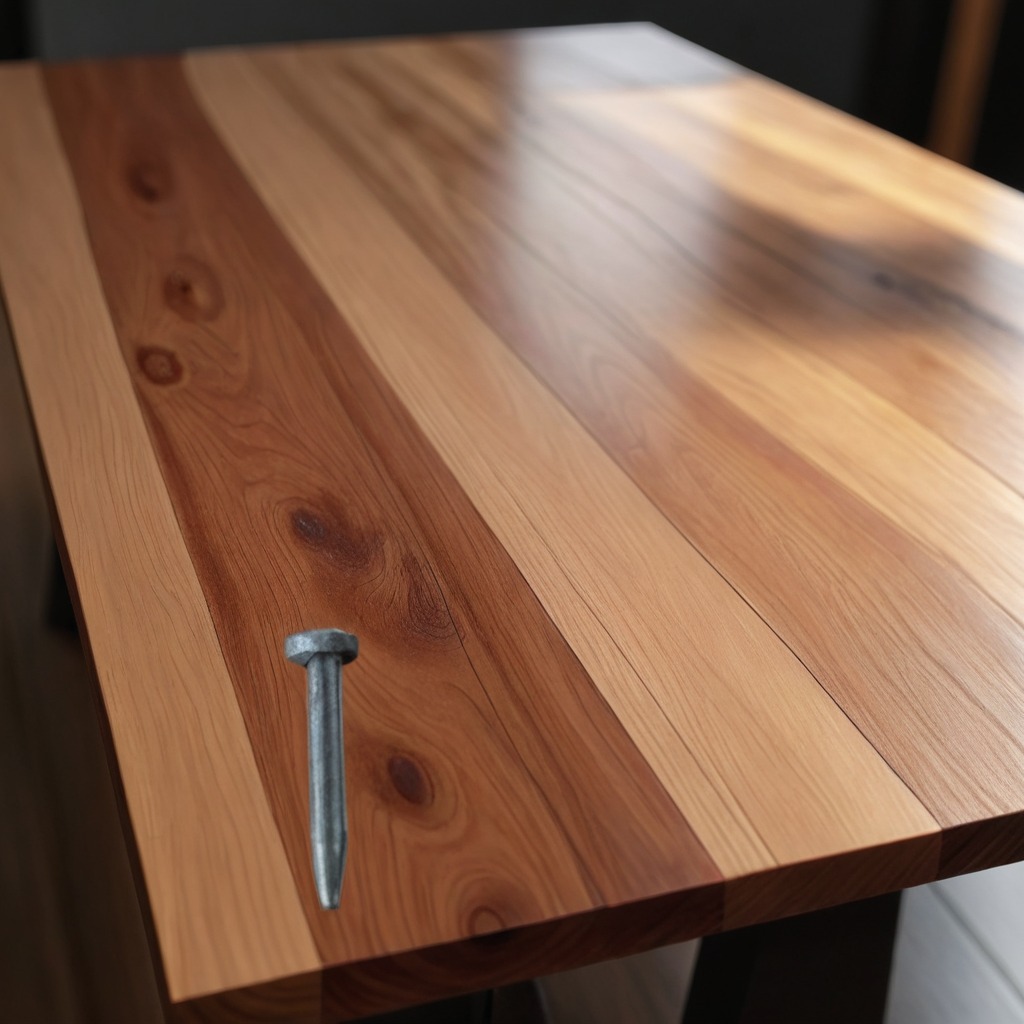
An iron nail lies on a wooden table in a carpentry studio.